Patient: sex F, age 62
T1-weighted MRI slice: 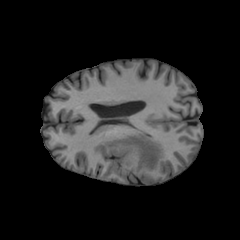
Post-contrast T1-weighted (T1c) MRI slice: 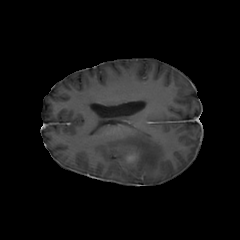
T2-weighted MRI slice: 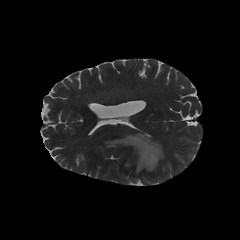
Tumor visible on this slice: yes
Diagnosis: Glioblastoma, IDH-wildtype
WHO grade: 4